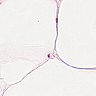
Metastatic tissue present: no